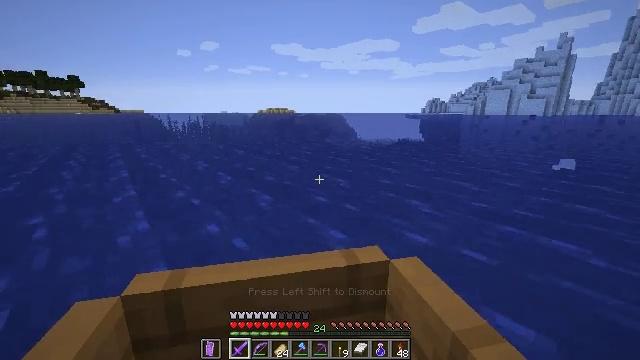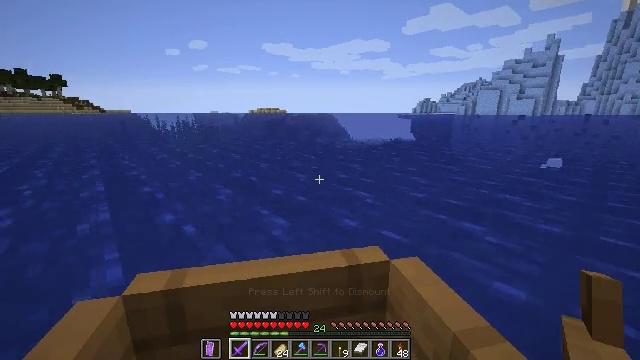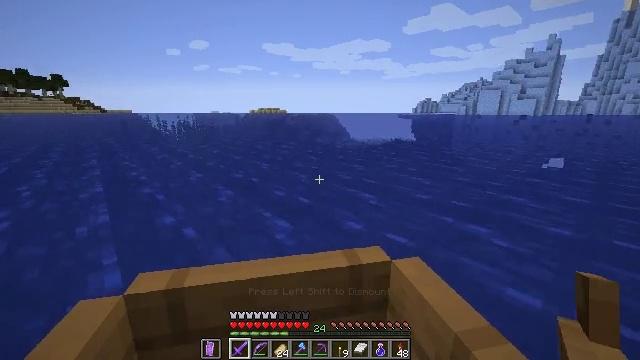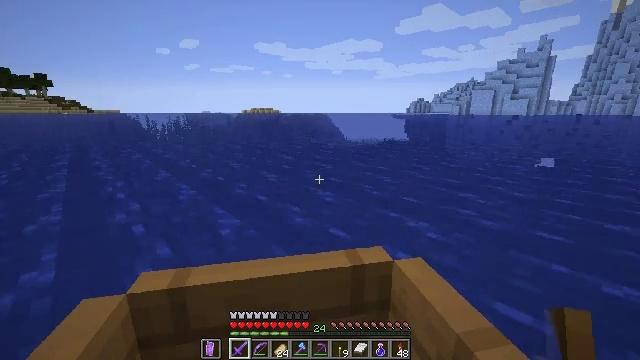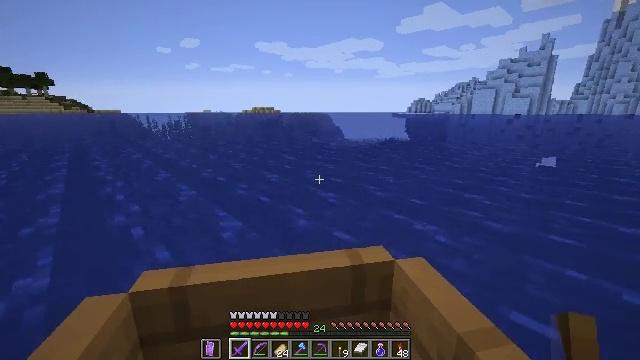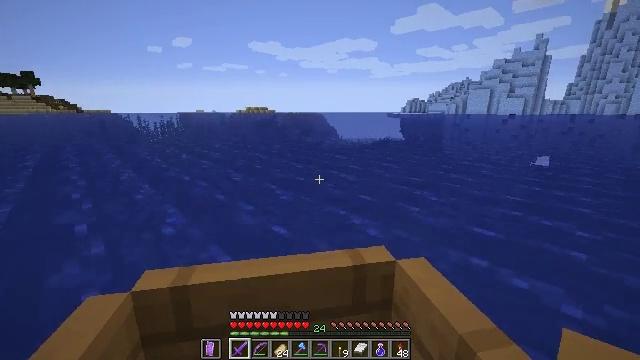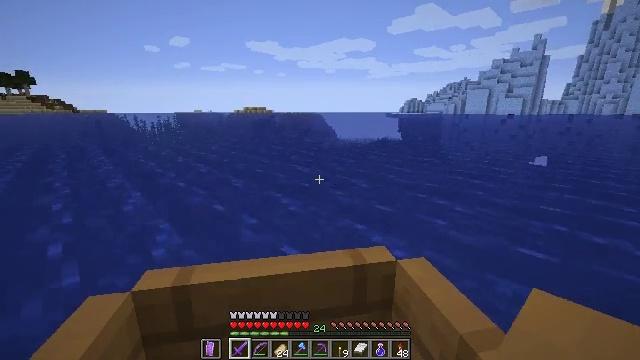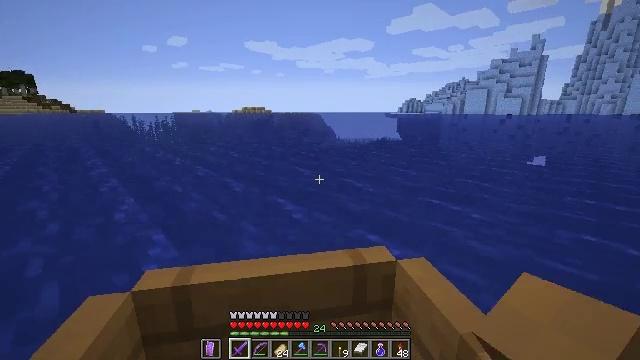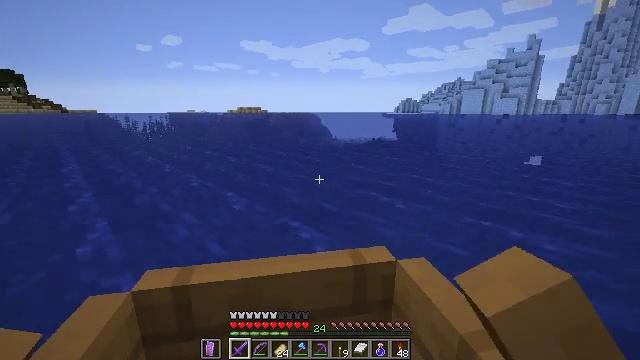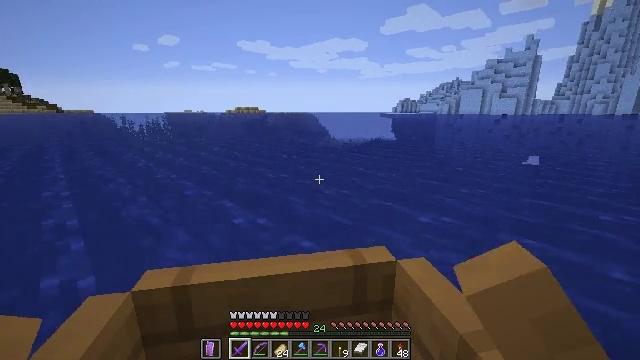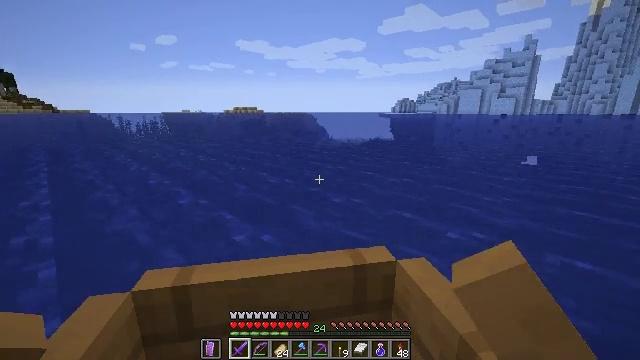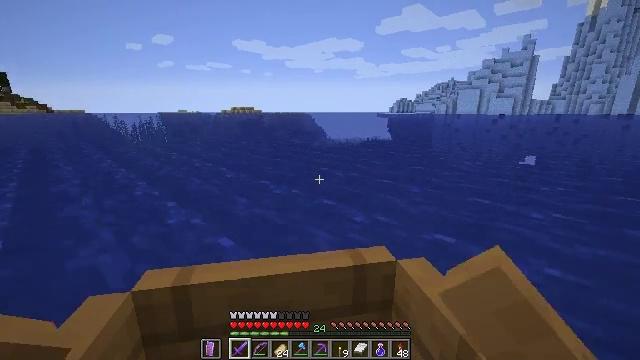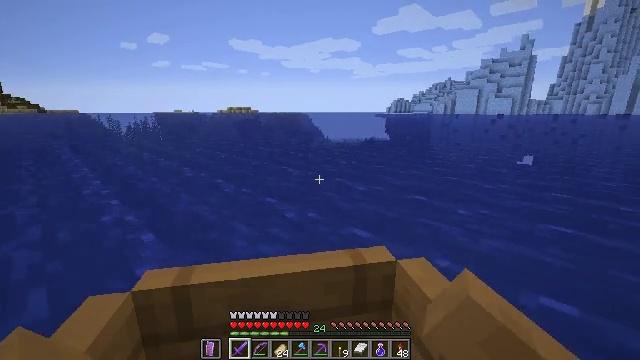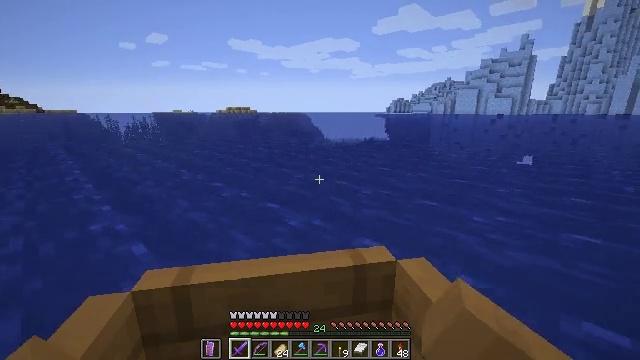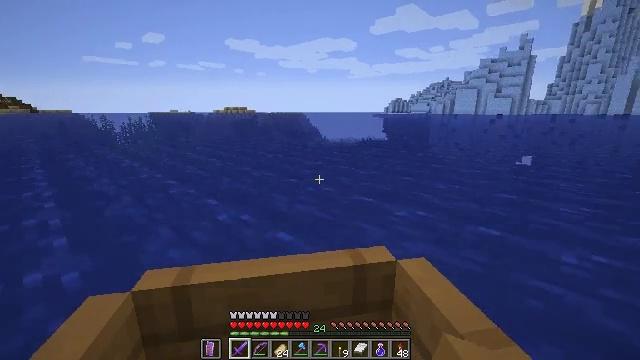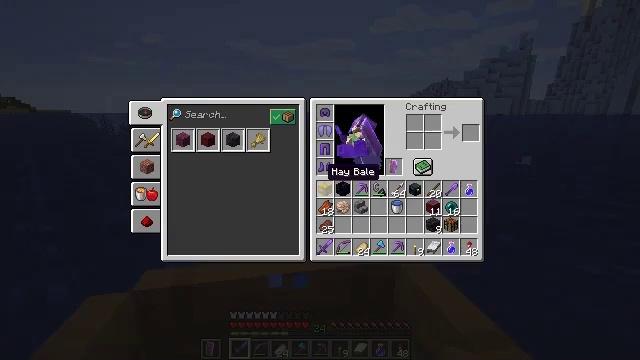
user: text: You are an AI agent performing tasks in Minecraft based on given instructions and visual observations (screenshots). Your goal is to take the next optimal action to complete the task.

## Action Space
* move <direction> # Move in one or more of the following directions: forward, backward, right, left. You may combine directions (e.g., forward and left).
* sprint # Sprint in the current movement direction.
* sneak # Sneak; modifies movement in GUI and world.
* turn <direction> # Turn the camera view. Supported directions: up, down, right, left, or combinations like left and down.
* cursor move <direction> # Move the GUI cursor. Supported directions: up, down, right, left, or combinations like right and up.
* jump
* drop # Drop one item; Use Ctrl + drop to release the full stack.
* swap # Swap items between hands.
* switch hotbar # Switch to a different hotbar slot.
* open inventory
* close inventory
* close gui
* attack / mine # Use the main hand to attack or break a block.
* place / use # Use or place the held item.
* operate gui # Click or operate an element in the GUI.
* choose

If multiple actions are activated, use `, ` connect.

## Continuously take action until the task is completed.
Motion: motion action
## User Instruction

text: Drop stone brick stairs.
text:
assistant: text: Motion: move forward
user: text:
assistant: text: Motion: move forward
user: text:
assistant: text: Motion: move forward
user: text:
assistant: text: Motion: move forward
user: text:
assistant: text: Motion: move forward
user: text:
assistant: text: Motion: move forward
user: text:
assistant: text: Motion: move forward
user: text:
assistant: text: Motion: move forward
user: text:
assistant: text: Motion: move forward
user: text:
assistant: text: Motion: move forward
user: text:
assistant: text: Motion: move forward
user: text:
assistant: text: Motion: move forward
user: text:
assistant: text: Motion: move forward
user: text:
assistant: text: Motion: move forward
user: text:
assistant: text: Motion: move forward, open inventory
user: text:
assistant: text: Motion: move forward, open inventory
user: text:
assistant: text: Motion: move forward, open inventory
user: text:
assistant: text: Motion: move forward, open inventory
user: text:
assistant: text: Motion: no_op
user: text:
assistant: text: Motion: turn right
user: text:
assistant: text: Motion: turn right
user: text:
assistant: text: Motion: turn right
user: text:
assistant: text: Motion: no_op
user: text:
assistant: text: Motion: no_op
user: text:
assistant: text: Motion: no_op
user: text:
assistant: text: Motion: no_op
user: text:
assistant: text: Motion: turn left
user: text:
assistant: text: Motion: turn left and down
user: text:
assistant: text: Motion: turn left and down
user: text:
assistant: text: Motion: turn left and down